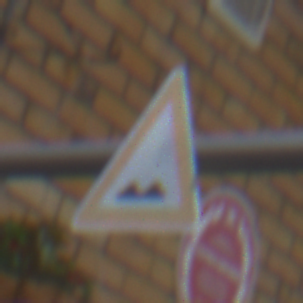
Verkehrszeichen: UnebeneFahrbahn
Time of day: MorningAfternoon
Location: Outdoor (Urban)
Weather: Overcast
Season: NotSpecified
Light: Natural